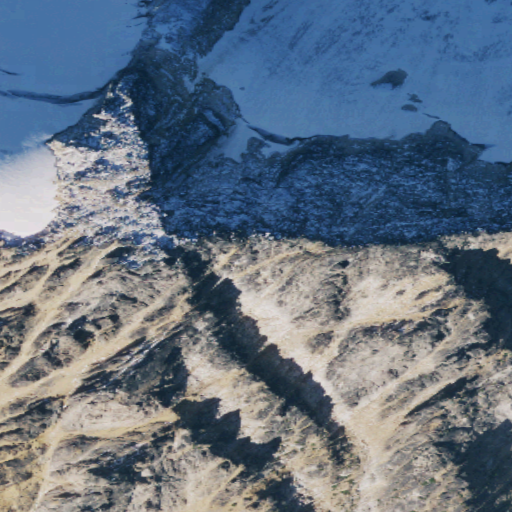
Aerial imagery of mountain in Washington named Silver Star Mountain containing barren land, grassland, and snow